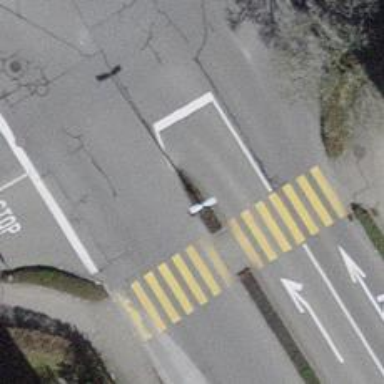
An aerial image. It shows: Marked footway crossing with visible markings.